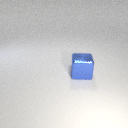
large blue metal cube